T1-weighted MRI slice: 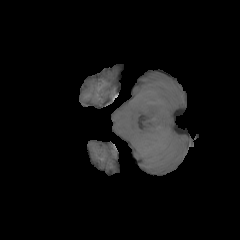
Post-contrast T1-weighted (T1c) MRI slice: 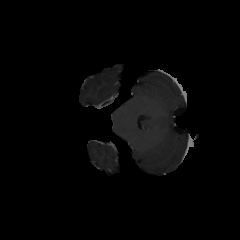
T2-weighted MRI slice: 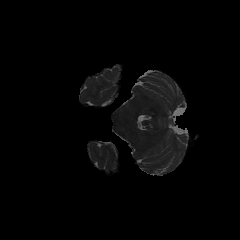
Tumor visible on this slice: no